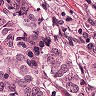
Metastatic tissue present: yes